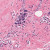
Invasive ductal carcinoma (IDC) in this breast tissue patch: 0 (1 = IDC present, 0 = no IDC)